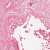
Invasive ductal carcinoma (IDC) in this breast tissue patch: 0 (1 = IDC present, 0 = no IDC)